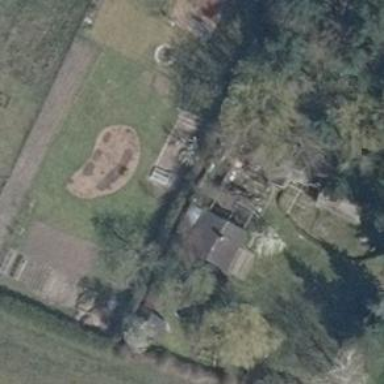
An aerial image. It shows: Garden area designated for leisure land.